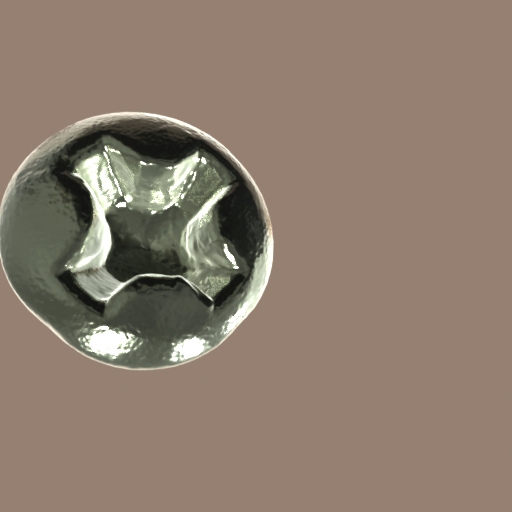
Label: screw